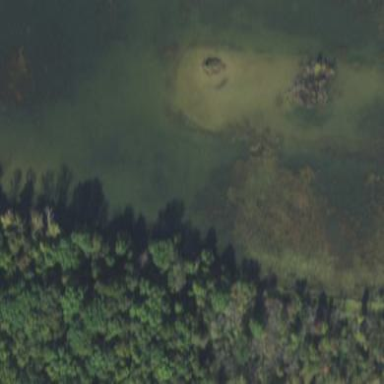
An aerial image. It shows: Serene pond surrounded by nature.